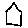
Label: house